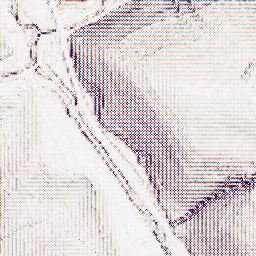
Category: wavelet
Decomposition family: wavelet_biorthogonal
Decomposition parameters: wavelet: bior1.3
level: 1
Upsampling method: sinc_blackman
Upsampling parameters: scale: 2
kernel_size: 8
Upsampling scale: 2